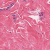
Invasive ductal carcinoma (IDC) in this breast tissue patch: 0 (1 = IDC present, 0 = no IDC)